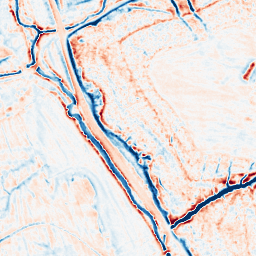
Category: multiscale
Decomposition family: dog_multiscale
Decomposition parameters: sigma_ratio: 1.4
n_scales: 5
base_sigma: 0.5
Upsampling method: quadratic
Upsampling parameters: scale: 2
Upsampling scale: 2